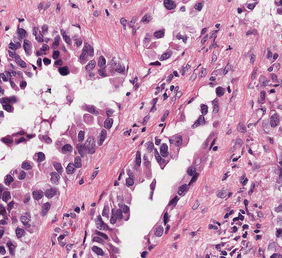
Tumor epithelial tissue: yes
Tumor-associated stroma tissue: yes
Normal tissue: no